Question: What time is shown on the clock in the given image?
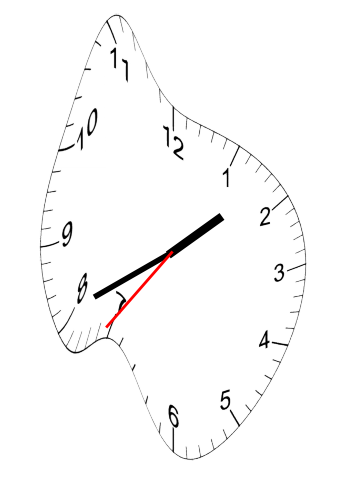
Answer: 01:40:36